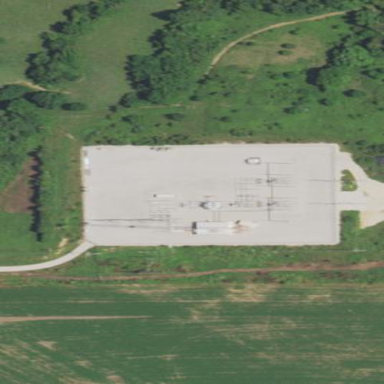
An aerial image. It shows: Power substation.